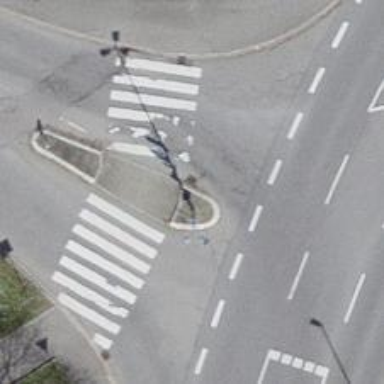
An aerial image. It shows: Kerb barrier.